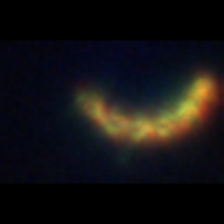
Taxon: Chaetoceros
Group: Diatoms